Field crop: maize
Growth stage: 2
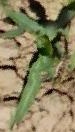
Species: maize